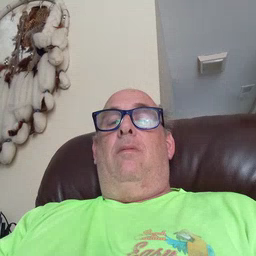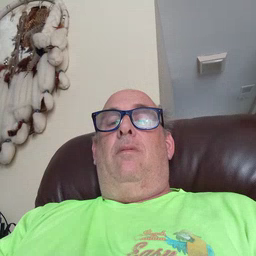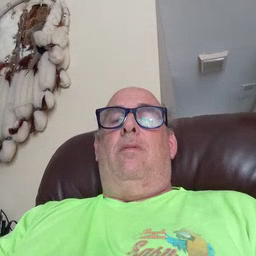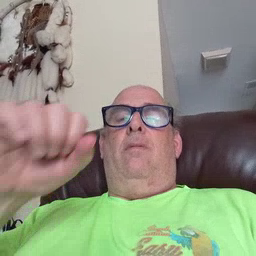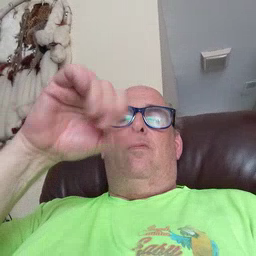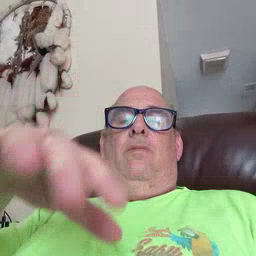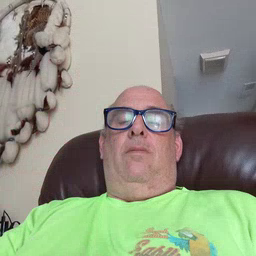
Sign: drop